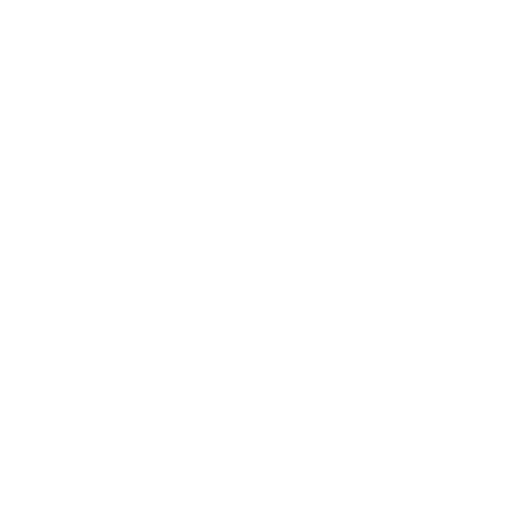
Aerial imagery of island in Maine named Pollock Rock containing only open water